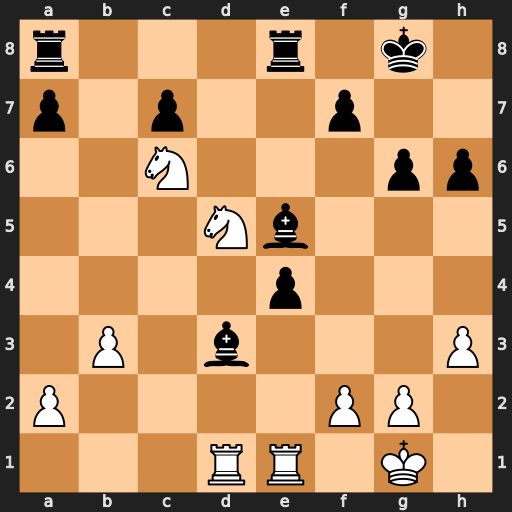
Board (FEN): r3r1k1/p1p2p2/2N3pp/3Nb3/4p3/1P1b3P/P4PP1/3RR1K1
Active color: w
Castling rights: -
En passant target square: -
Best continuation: Nxe5 Rxe5 Rxd3 exd3 Rxe5